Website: home-depot
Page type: account-selection
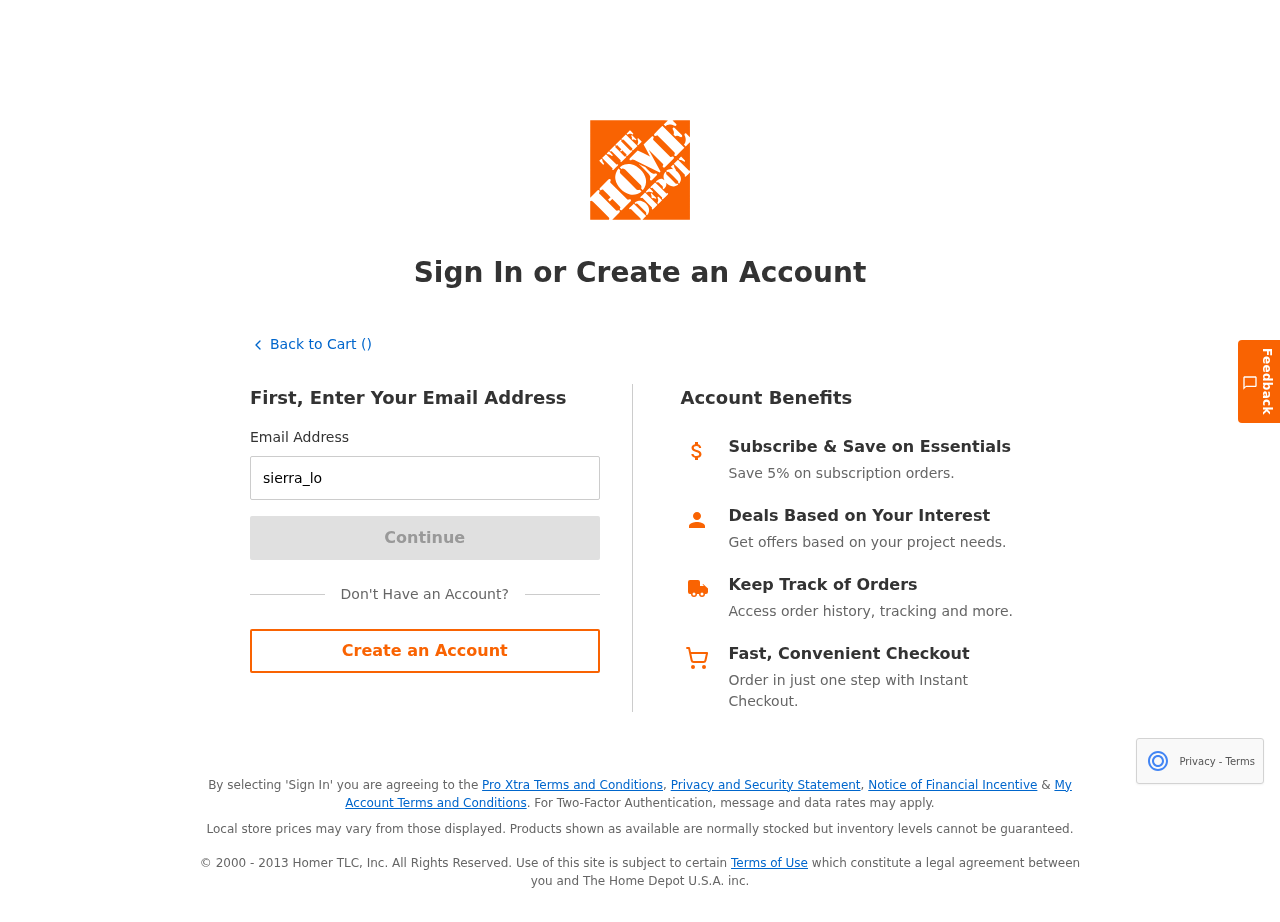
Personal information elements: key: PII_EMAIL
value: sierra_lopez@gmail.com